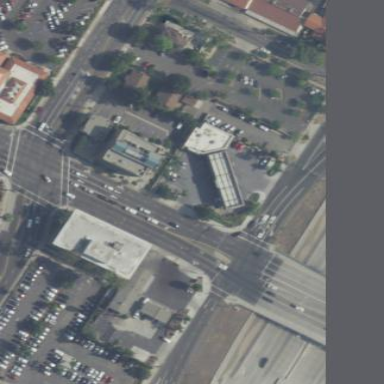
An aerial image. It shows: Retail area.